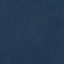
Label: SeaLake